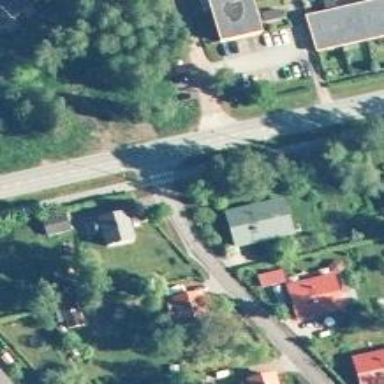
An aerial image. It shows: Road with "give way" sign.